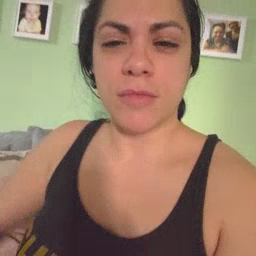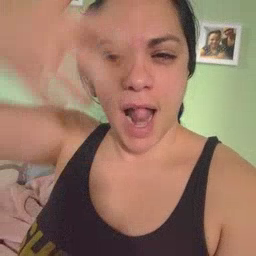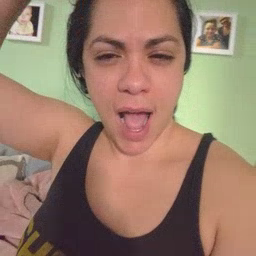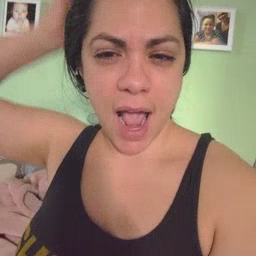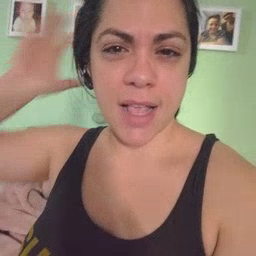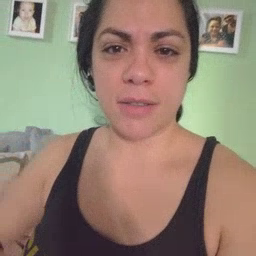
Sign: lion